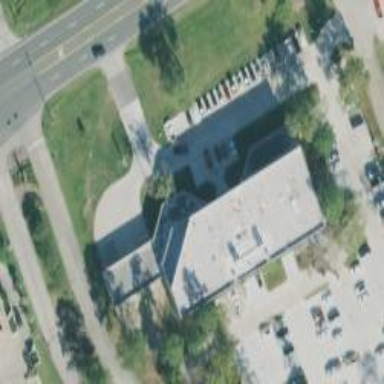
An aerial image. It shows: Building.